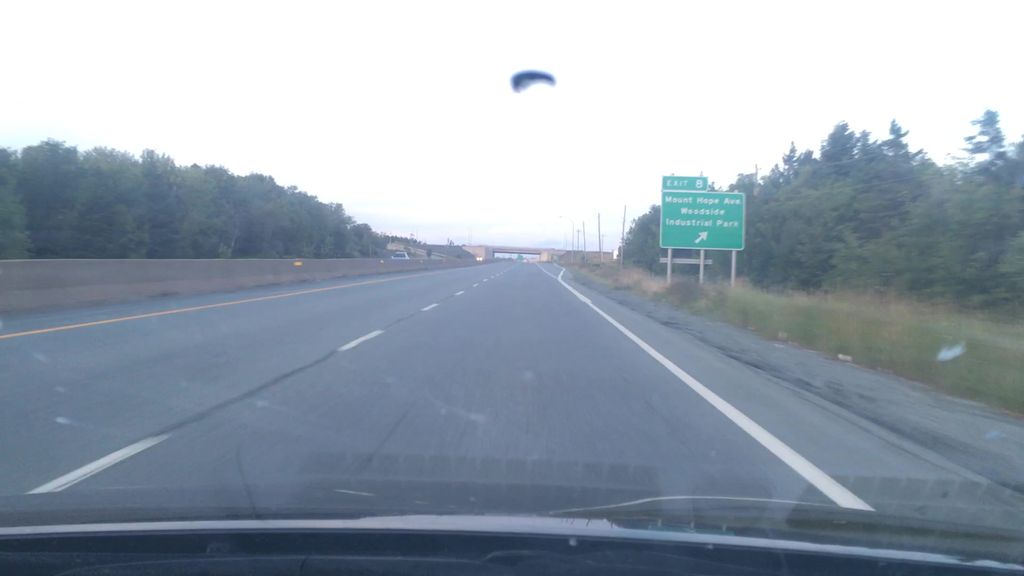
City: halifax